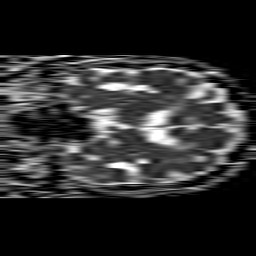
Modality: ADC
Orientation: coronal
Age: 81
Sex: male
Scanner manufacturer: philips
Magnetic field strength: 1.5 T
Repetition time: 4.6 s
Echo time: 0.08941 s